Question: I'm developing React Native application using Redux.
The application has Registration screen with a simple form:
'''
import React from 'react';
import {
Alert,
Button,
KeyboardAvoidingView,
StyleSheet,
Text,
TextInput,
TouchableOpacity,
View
} from 'react-native';
import {connect} from "react-redux";
import {register} from "../redux/actions/Registration";
import {REGISTER} from "../redux/constants/ActionTypes";
import Loader from "./Loader";
const mapStateToProps = (state, ownProps) => {
return {
isLoggedIn: state.registration.isLoggedIn,
token: state.registration.token,
isLoading: state.common.isLoading,
error: state.common.error
};
};
const mapDispatchToProps = (dispatch) => {
return {
onRegister: (username, password, firstName, lastName) => {
dispatch(register(username, password, firstName, lastName));
}
}
};
@connect(mapStateToProps, mapDispatchToProps)
export default class RegistrationForm extends React.Component {
constructor(props) {
super(props);
this.state = {
route: REGISTER,
email: '',
password: '',
firstName: '',
lastName: '',
isLoading: false
}
}
register(e) {
this.props.onRegister(
this.state.email,
this.state.password,
this.state.firstName,
this.state.lastName
);
e.preventDefault();
}
componentDidUpdate() {
if (this.props.error != null && this.props.error !== undefined && this.props.error !== '') {
setTimeout(() => Alert.alert(this.props.error), 600);
}
}
render() {
const {isLoading} = this.props;
return (
<View style={styles.container}>
<KeyboardAvoidingView style={styles.registration_form} behaviour="padding">
<Loader loading={isLoading}/>
<TextInput style={styles.text_input} placeholder="First Name" placeholderTextColor="white"
underlineColorAndroid={'transparent'}
onChangeText={(text) => this.setState({firstName: text})}/>
<TextInput style={styles.text_input} placeholder="Last Name" placeholderTextColor="white"
underlineColorAndroid={'transparent'}
onChangeText={(text) => this.setState({lastName: text})}/>
<TextInput style={styles.text_input} placeholder="Email" placeholderTextColor="white"
underlineColorAndroid={'transparent'} keyboardType="email-address"
onChangeText={(text) => this.setState({email: text})}/>
<TextInput style={styles.text_input} placeholder="Password" placeholderTextColor="white"
underlineColorAndroid={'transparent'}
onChangeText={(text) => this.setState({password: text})}
secureTextEntry={true}/>
<TouchableOpacity style={styles.button} onPress={(e) => this.register(e)}>
<Text style={styles.btn_text}>Sign up</Text>
</TouchableOpacity>
<Button buttonStyle={{marginTop: 40}}
backgroundColor="transparent"
textStyle={{color: "#fff"}}
title="Login"
onPress={() => this.props.navigation.navigate('Login')}/>
</KeyboardAvoidingView>
</View>
);
}
}
const styles = StyleSheet.create({
container: {
flex: 1,
justifyContent: 'center',
backgroundColor: '#36485f',
paddingLeft: 60,
paddingRight: 60
},
registration_form: {
alignSelf: 'stretch',
},
text_input: {
alignSelf: 'stretch',
height: 40,
marginBottom: 30,
color: '#fff',
borderBottomColor: '#f8f8f8',
borderBottomWidth: 1
},
button: {
alignSelf: 'stretch',
alignItems: 'center',
padding: 20,
backgroundColor: '#59cbbd',
marginTop: 30
},
btn_text: {
color: '#fff',
fontWeight: 'bold'
}
});
'''
Also, I've created actions:
1) 'Common.js'
'''
import {FAILED, LOADING} from "../constants/ActionTypes";
export const loading = (isLoading) => {
return {
type: LOADING,
isLoading: isLoading
}
};
export const failed = (error) => {
return {
type: FAILED,
error: error
}
};
'''
2) 'Registration.js':
'''
import {userService} from "../../service/UserService";
import {REGISTER} from "../constants/ActionTypes";
import {failed, loading} from "./Common";
export const register = (username, password, firstName, lastName) => {
return dispatch => {
dispatch(loading(true));
userService.register(username, password, firstName, lastName)
.then(resp => {
dispatch(loading(false));
dispatch({
type: REGISTER,
token: resp.json().token,
error: null
});
}
)
.catch(err => {
dispatch(loading(false));
dispatch(failed(err.message))
})
};
};
'''
And reducers:
1) 'Common.js':
'''
import {FAILED, LOADING, REGISTER} from "../constants/ActionTypes";
const defaultState = {
isLoading: false,
error: null
};
export default function reducer(state = defaultState, action) {
console.log('COMMON STATE: ', state);
console.log('COMMON ACTION: ', action);
switch (action.type) {
case LOADING:
return {
... state,
isLoading: action.isLoading
};
case FAILED:
return {
... state,
error: action.error
};
default:
return state;
}
}
'''
2) 'Registration.js':
'''
import {FAILED, LOADING, REGISTER} from "../constants/ActionTypes";
const defaultState = {
isLoggedIn: false,
token: null
};
export default function reducer(state = defaultState, action) {
console.log('REGISTER STATE: ', state);
console.log('REGISTER ACTION: ', action);
switch (action.type) {
case REGISTER:
return Object.assign({}, state, {
isLoggedIn: action.isLoggedIn,
token: action.token
});
default:
return state;
}
}
'''
3) 'Index.js':
'''
import { combineReducers } from 'redux';
import registration from './Registration';
import login from './Login';
import common from './Common'
const rootReducer = combineReducers({
registration,
login,
common
});
export default rootReducer;
'''
When I click "Sign up" button on Register component for the first time - everything ok - it shows a spinner and then one alert.
When I click "Sign up" button for the second time (or third, etc), it also shows a spinner and then it opens two alerts one by one.
What I expect: on each click application should show only one alert.
In console I see the following output:
'''
10:27:07 PM: REGISTER STATE: Object {
10:27:07 PM: "isLoggedIn": false,
10:27:07 PM: "token": null,
10:27:07 PM: }
10:27:07 PM: REGISTER ACTION: Object {
10:27:07 PM: "isLoading": false,
10:27:07 PM: "type": "LOADING",
10:27:07 PM: }
10:27:07 PM: LOGIN STATE: Object {
10:27:07 PM: "isLoggedIn": false,
10:27:07 PM: "token": null,
10:27:07 PM: }
10:27:07 PM: LOGIN ACTION: Object {
10:27:07 PM: "isLoading": false,
10:27:07 PM: "type": "LOADING",
10:27:07 PM: }
10:27:07 PM: COMMON STATE: Object {
10:27:07 PM: "error": "Network request failed",
10:27:07 PM: "isLoading": true,
10:27:07 PM: }
10:27:07 PM: COMMON ACTION: Object {
10:27:07 PM: "isLoading": false,
10:27:07 PM: "type": "LOADING",
10:27:07 PM: }
10:27:07 PM: REGISTER STATE: Object {
10:27:07 PM: "isLoggedIn": false,
10:27:07 PM: "token": null,
10:27:07 PM: }
10:27:07 PM: REGISTER ACTION: Object {
10:27:07 PM: "error": "Network request failed",
10:27:07 PM: "type": "FAILED",
10:27:07 PM: }
10:27:07 PM: LOGIN STATE: Object {
10:27:07 PM: "isLoggedIn": false,
10:27:07 PM: "token": null,
10:27:07 PM: }
10:27:07 PM: LOGIN ACTION: Object {
10:27:07 PM: "error": "Network request failed",
10:27:07 PM: "type": "FAILED",
10:27:07 PM: }
10:27:07 PM: COMMON STATE: Object {
10:27:07 PM: "error": "Network request failed",
10:27:07 PM: "isLoading": false,
10:27:07 PM: }
10:27:07 PM: COMMON ACTION: Object {
10:27:07 PM: "error": "Network request failed",
10:27:07 PM: "type": "FAILED",
10:27:07 PM: }
'''
So reducers being called two times. How to fix this? Or how to prevent opening the second alert popup?
You can find the source code of the project on GitHub: <URL>
After changes from @Chase DeAnda it looks in this way:

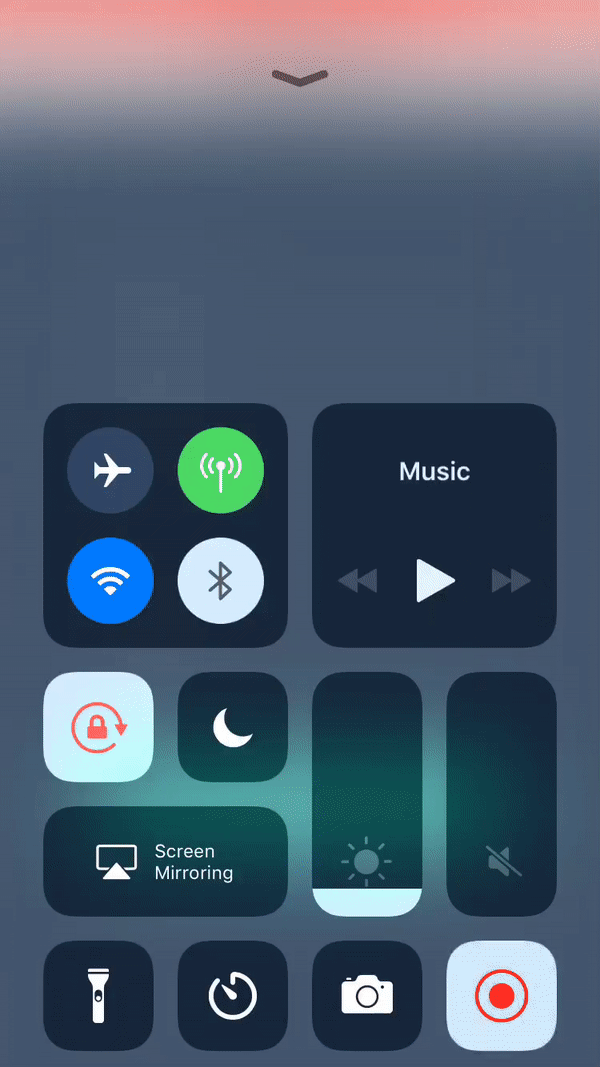
Answer: In the 'register' function you need to check 'props' to determine if the user is already registered or not:
'''
register(e) {
e.preventDefault();
if (!this.props.token) {
this.props.onRegister(
this.state.email,
this.state.password,
this.state.firstName,
this.state.lastName
);
} else {
// User already registered
// Redirect to login page
}
}
'''
Ah okay, I think I see the problem now. You are using the 'componentDidUpdate' lifecycle method. This method gets called a piece of state or get passed down to it, not necessarily only if they have changed. The problem your running in to is that you are not checking if 'this.props.error' is actually different than the first error you already displayed. Change it to:
'''
componentDidUpdate(prevProps,prevState) {
if(prevProps.error !== this.props.error && this.props.error){
setTimeout(() => Alert.alert(this.props.error), 600);
}
}
'''
Since you have multiple reducers reacting to the failed XHR request, your component will get props passed to it from multiple actions. You need to make sure to only display the error if it's different than what was previously passed in.